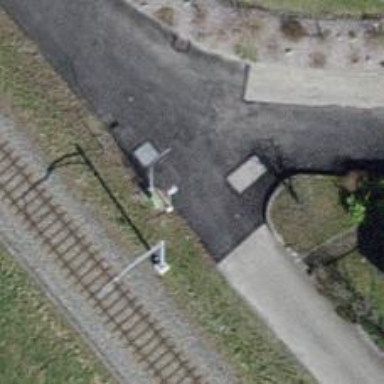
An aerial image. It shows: Public transport stop position.